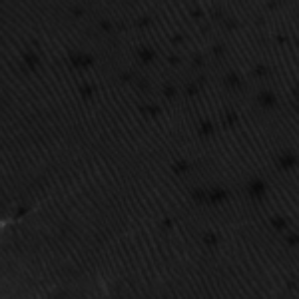
Label: frost